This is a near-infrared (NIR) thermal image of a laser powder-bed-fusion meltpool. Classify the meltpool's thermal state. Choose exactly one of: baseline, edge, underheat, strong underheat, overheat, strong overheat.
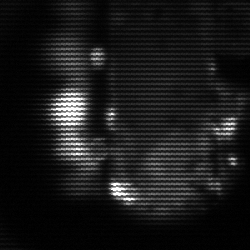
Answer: strong underheat